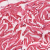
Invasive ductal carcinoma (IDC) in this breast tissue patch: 0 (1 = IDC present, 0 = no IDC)